Question: Have a core data question that I am trying to solve for the past couple of hours (5hrs).
I have two entities: Student and Class.
Student attributes: name, grade
Class attributes: name
Relationships:
1. Student <<------>>Class, both have to-many relationship.
2. I create student 1.
3. Then create Class 1, Class 2.
4. I then add Student 1 to Class 1
5. I then add Student 1 to Class 2.
Now when I change the grade of student 1 via the Class 1 its also change the grade for Class 2.
So how do I solve this problem. Thanks a bunch.
According to answers, I have modeled the following:

I want to add the same student to different classes:
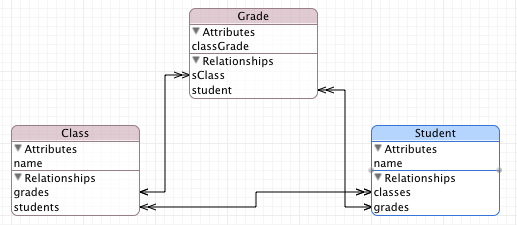
Answer: , thanks to all the comments above and also atomicbird #iphonedev irc channel:
To add the student to classes and the student's grade pertaining to each class: the model is: